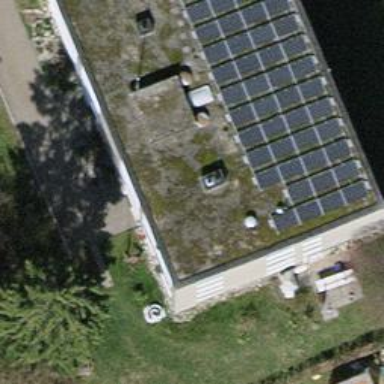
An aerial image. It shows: Solar power generator using photovoltaic method with solar photovoltaic panel types.